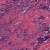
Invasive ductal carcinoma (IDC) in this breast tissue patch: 1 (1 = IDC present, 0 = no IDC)